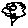
Label: flower